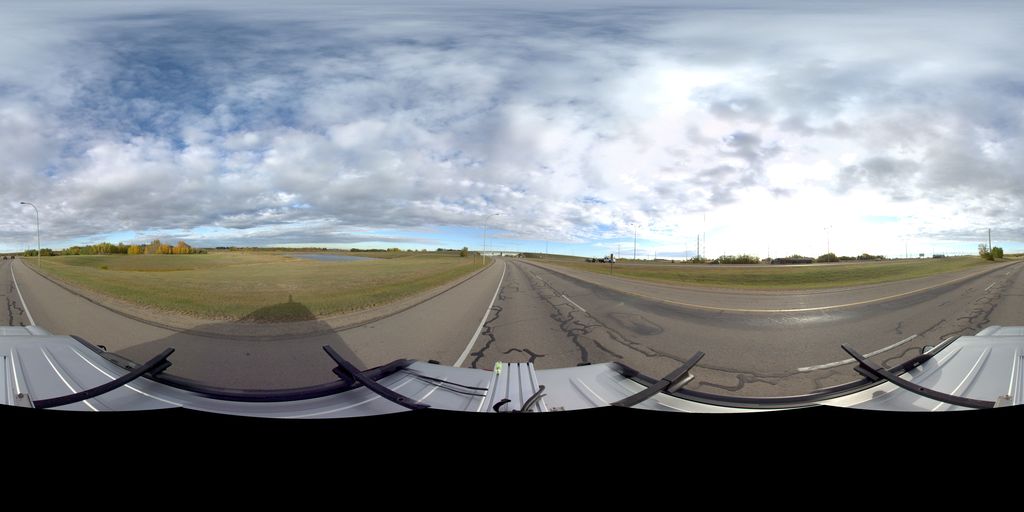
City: edmonton